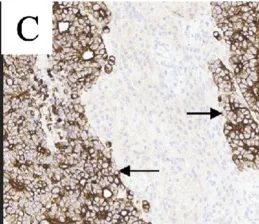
The adenocarcinoma showed positive immunohistochemical staining for; CKAE1/AE3.
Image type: pathology (immunostaining)